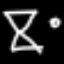
Label: hourglass